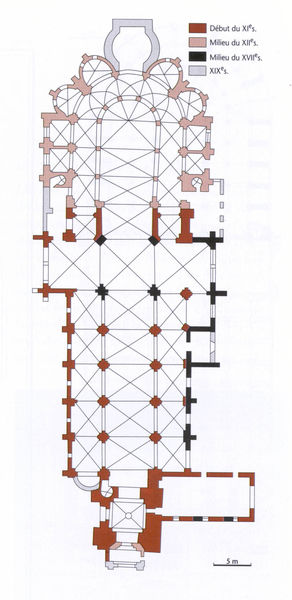
Titel: Saint Germain des Près (Grundriß Kirche)
Standort: Paris
Institution: Saint Germain des Près
Schlagwörter: feder, weiß, ocker, braun, bunt, fenster, frankreich, frau, pfeiler, schwarz, skizze, säulen, tür, zeichnung, gebäude, haus, rot, architektur, felder, kirche, blatt, gotik, idealisierung, rosa, rund, turm, farbig, schiff, schiffe, schrift, papier, bogen, farben, linien, joche, treppe, anbau, bögen, punkte, wände, eingang, umgang, gewölbe, kloster, türme, dom, rippen, text, räume, allegorie, entwurf, personifikation, münster, hauptschiff, kathedrale, langhaus, quadrate, kirchenschiff, kreuzrippen, kreuzrippengewölbe, mittelschiff, kreuze, bündelpfeiler, dreischiffig, gotisch, kanzel, kreuzgewölbe, langschiff, querhaus, seitenschiff, mauern, altarraum, apsis, chor, kapelle, rötlich, plan, farbfelder, westen, joch, raster, legende, erklärung, basilika, riss, grundriss, massstab, haupteingang, bauplan, romanisch, vorhalle, erweiterung, kapellen, seitenschiffe, vierung, querschiff, chorumgang, seitenkapellen, masstab, stützpfeiler, anbauten, planung, zeichnug, polygonal, fünfschiffig, arcjitektur, ulm, chorkapelle, polygonaler chor, sakristei, scheitelkapelle, bauphasen, gotische kathedrale, st. denis, ablauf, befund, entstehung, gewälbe, baugeschichte, phasen, freiburg, kapellenkranz, rundchor, einturm, einturmfassade, choranbau, dreischiffigkeit, mittelturm, nebenkapelle, polygonalchor, ziet, kapellenumgang, kreuzbogen, kapllenumgang, unterschiedliche zeiten